Aerial crown-view tile of a tropical tree (Barro Colorado Island, Panama), acquired 20250414:
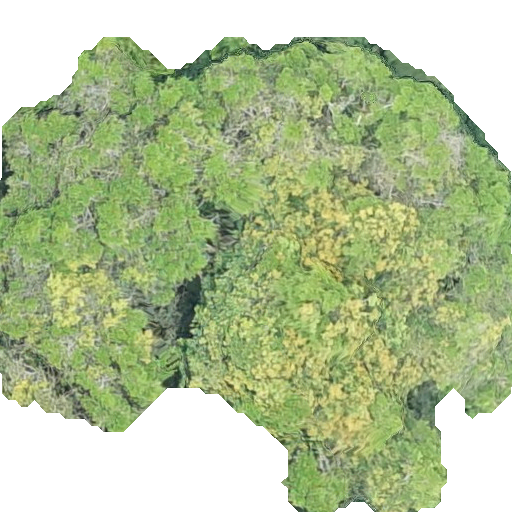
Species: Brosimum alicastrum
GBIF accepted scientific name: Brosimum alicastrum
Crown area: 288.924 m²